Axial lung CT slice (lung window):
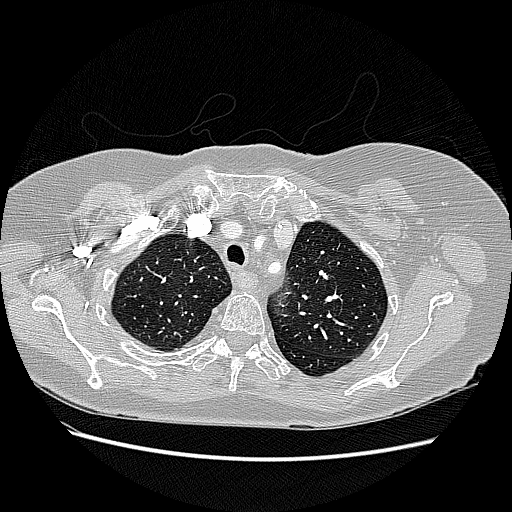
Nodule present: no